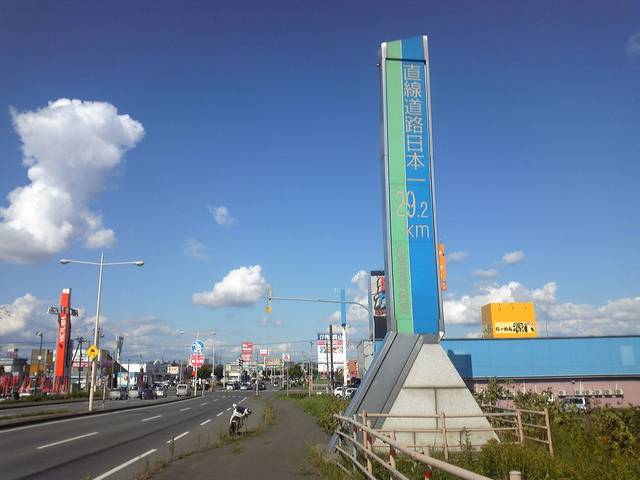
Region: Japan
Coordinates: 43.552, 141.926